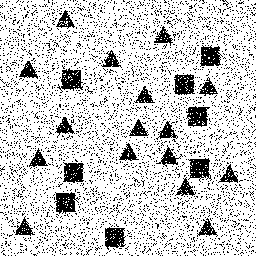
Squares: 8
Triangles: 16
Stars: 0
Total shapes: 24